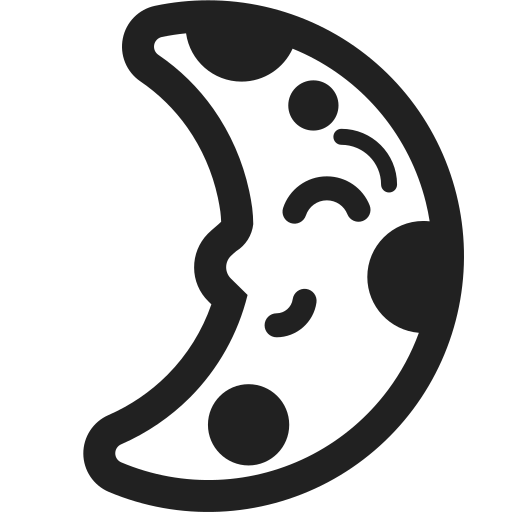
first quarter moon face high contrast